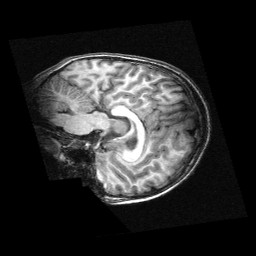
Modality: T1w
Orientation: sagittal
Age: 11
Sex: male
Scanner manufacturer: siemens
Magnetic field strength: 3 T
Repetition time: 2.3 s
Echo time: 0.00336 s